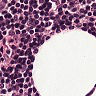
Metastatic tissue present: no